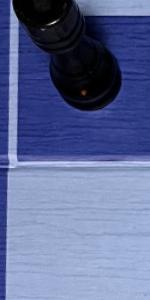
Label: Empty